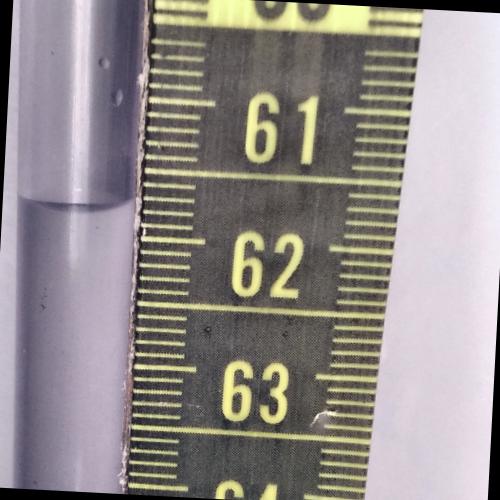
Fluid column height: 61.8 cm